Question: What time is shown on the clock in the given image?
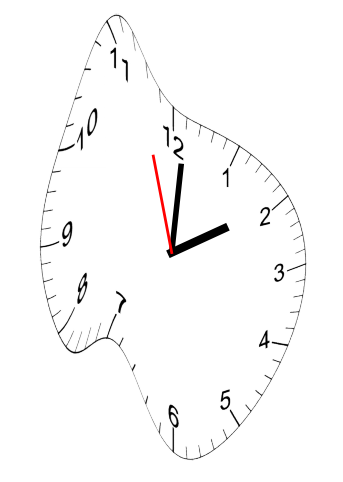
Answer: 02:00:57